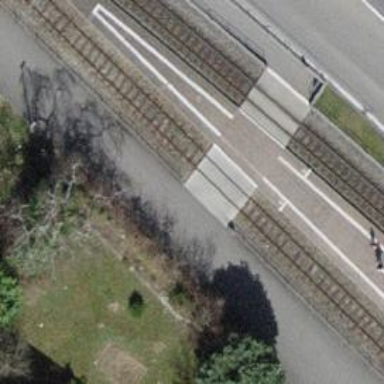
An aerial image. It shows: Railway crossing.